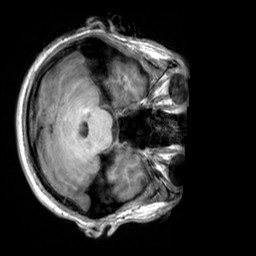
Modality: T1w
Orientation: axial
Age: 26
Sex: male
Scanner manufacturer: siemens
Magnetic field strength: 3 T
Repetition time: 2.3 s
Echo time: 0.00303 s